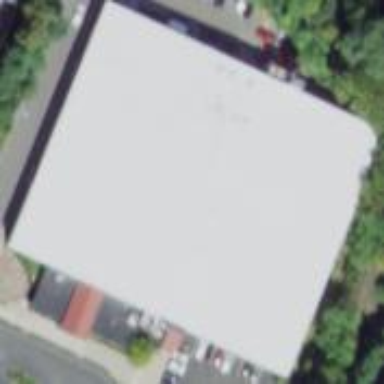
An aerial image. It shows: Building that houses ice rink for ice hockey.